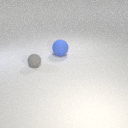
large blue rubber sphere to the right of small gray rubber sphere